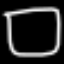
Label: square